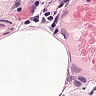
Metastatic tissue present: no